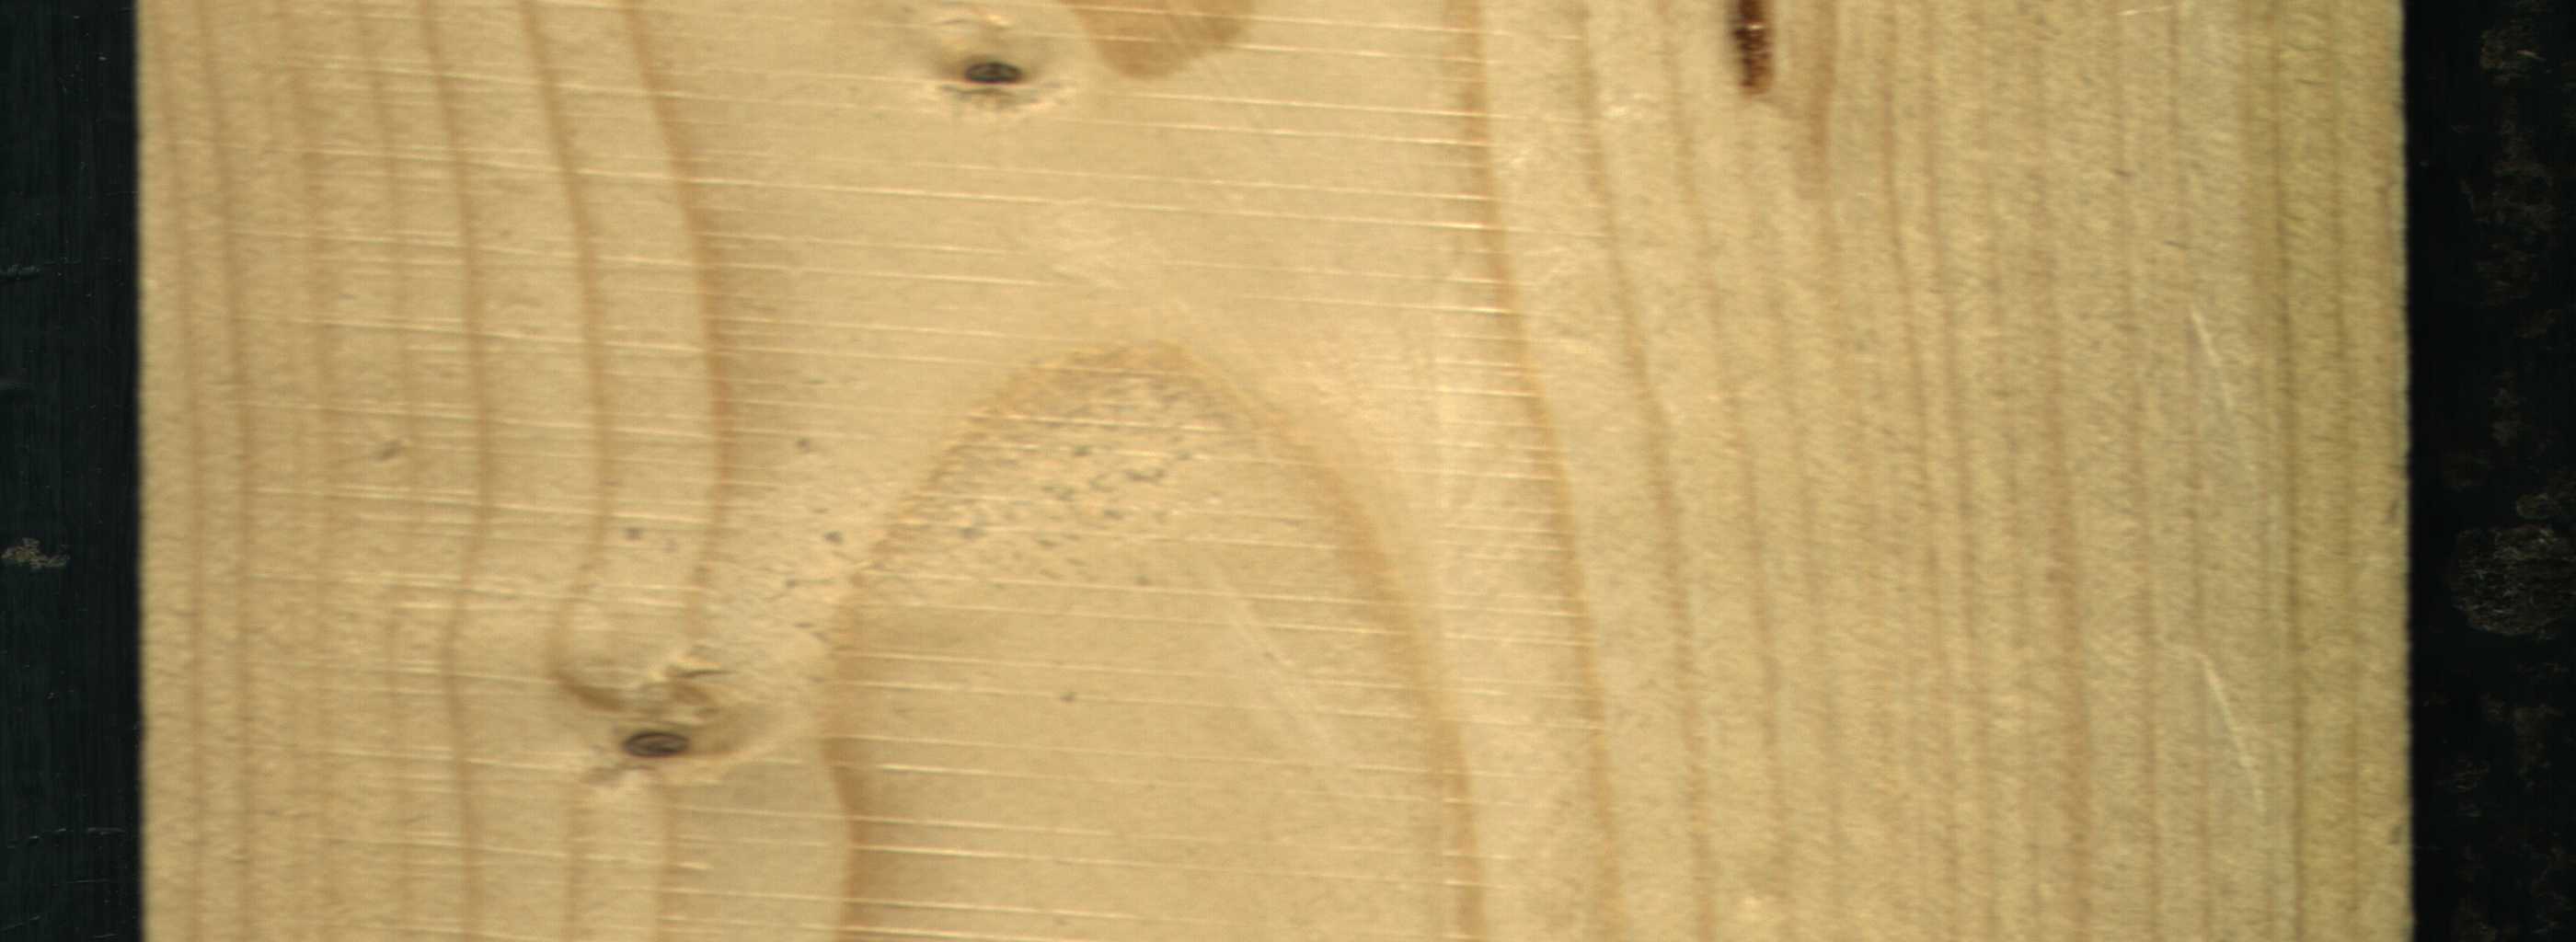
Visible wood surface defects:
resin
Live_Knot
Live_Knot